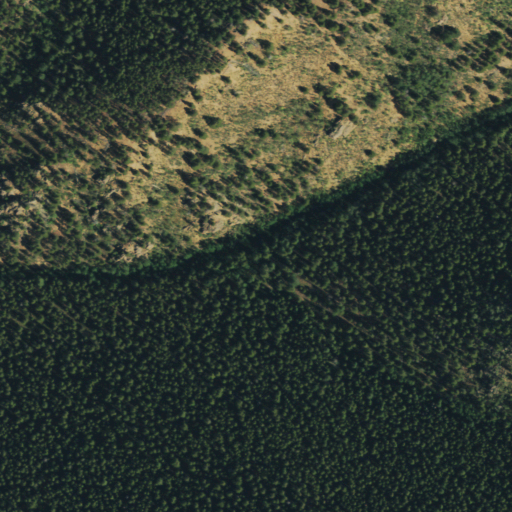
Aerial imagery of depression(s) in Colorado named Granite Basin containing evergreen forest, shrub, and deciduous forest